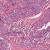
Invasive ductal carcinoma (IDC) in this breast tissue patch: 0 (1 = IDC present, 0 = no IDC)